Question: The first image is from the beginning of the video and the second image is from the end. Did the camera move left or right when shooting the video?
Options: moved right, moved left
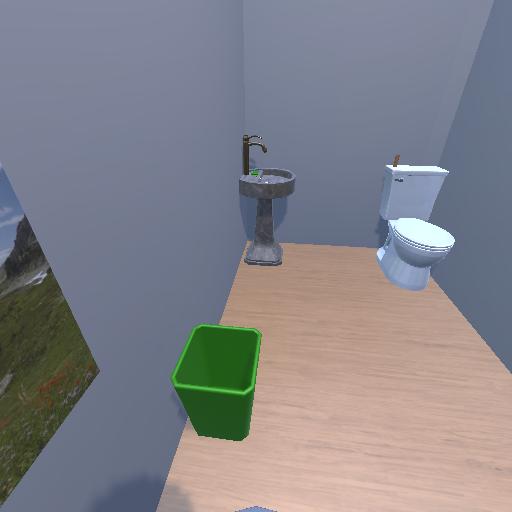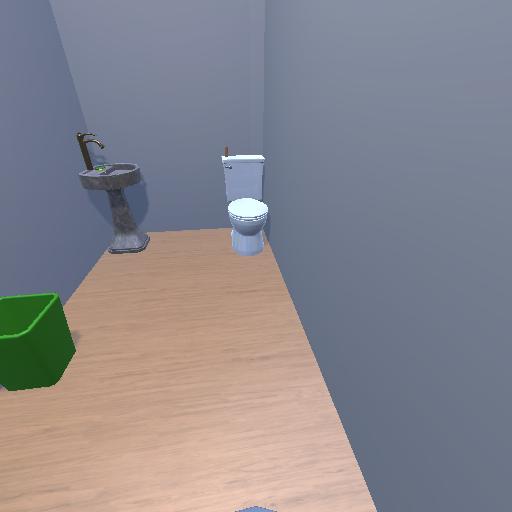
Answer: moved right